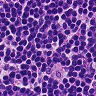
Metastatic tissue present: no